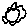
Label: sun